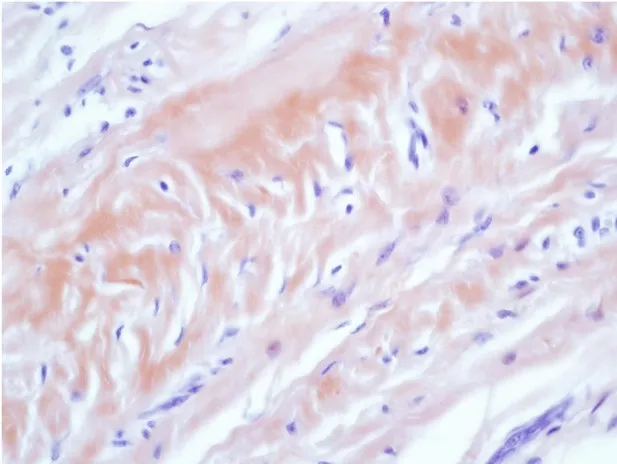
Congo Red (CR) staining of the amorphous AA amyloid deposits within the reticular dermal area Mag x40.
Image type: pathology (congo_red)